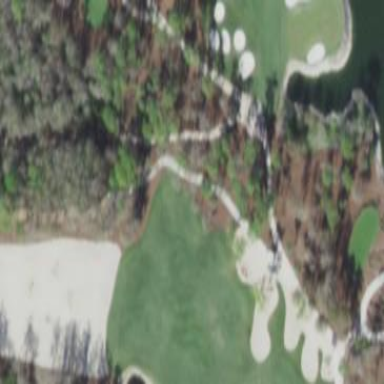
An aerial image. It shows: Sand bunker on golf course.